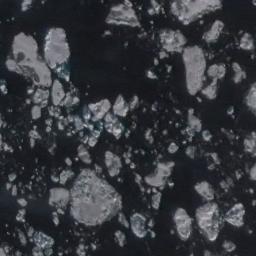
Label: sea_ice